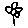
Label: flower